Field crop: maize
Growth stage: 2
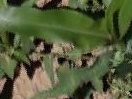
Species: maize